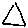
Label: triangle